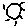
Label: sun